Question: I've got two forms inside a larger div. Each form has a button to click on and a text area. I've added divs inside the forms to style the buttons how I like. I want the two buttons to go side by side with their corresponding text areas underneath them. "display:inline:block" does not seem to be doing it for me...
This is what they look like now.

Here is my HTML.
'''
<div class="window">
<form class="sumform" action="#" method="post">
<div class="btns btn_sum">
<input type="submit" id="sub_sum" value="Summary Statistics"/>
</div>
<input type="text" id="sum_spec"/>
</form>
<form class="histform" action="#" method="post">
<div class="btns btn_hist">
<input type="submit" id="sub_hist" value="Histogram"/>
</div>
<input type="text" id="hist_spec"/>
</form>
</div>
'''
Here is my CSS:
'''
.window {
background-color: #fdf2e3;
display: inline-block;
text-align: left;
width:100%;
font-size: 12px;
}
div.btns input {
cursor:pointer;
padding-top:40px;
padding-bottom:60px;
width:130px;
height:0px;
border-radius: 6px;
background-color:#3acb9a;
border: none;
text-align:center;
display:inline-block;
color:#ffffff;
font-size:12px;
}
'''
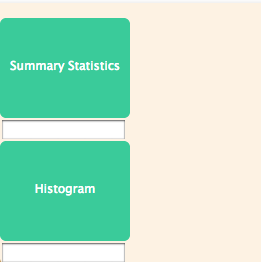
Answer: You can change the 'display' property for your 'form'
'''
form {
display:inline-block;
}
'''
The demo <URL>
'width''.window''form''white-space:nowrap'